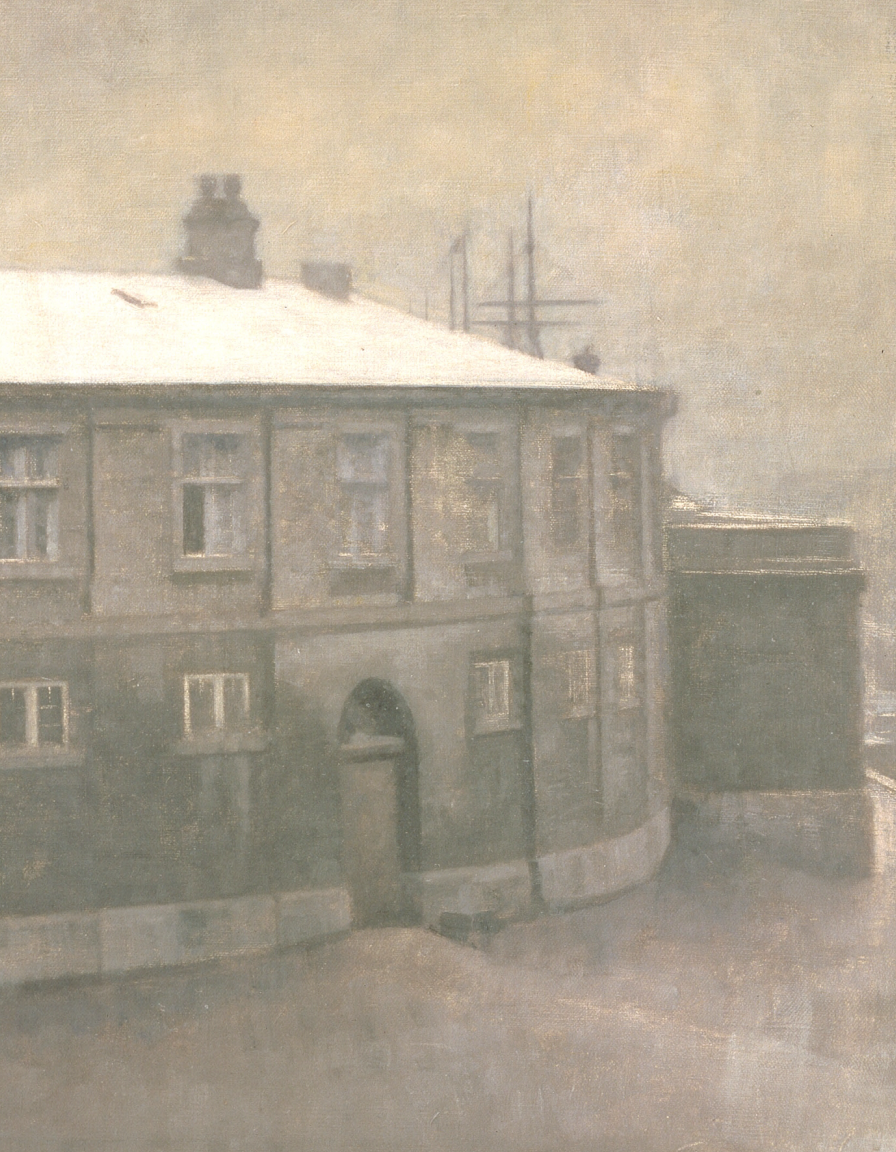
landscape painting, wide, overcast daylight, snow-covered rooftop of large corner building with many windows and arched doorway ship masts visible beyond pale luminous winter sky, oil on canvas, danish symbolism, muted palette